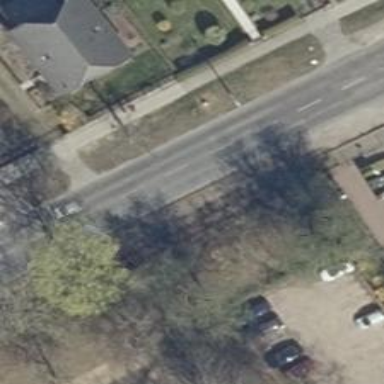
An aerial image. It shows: Secondary road with sidewalks on both sides and lane markings.